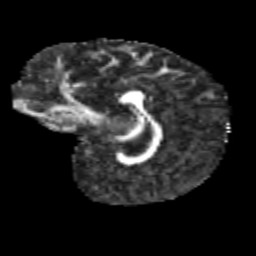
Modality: FA
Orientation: sagittal
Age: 12
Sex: female
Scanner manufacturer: siemens
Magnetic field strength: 3 T
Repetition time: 3.8 s
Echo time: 0.07 s